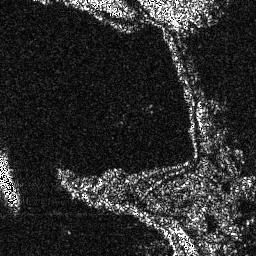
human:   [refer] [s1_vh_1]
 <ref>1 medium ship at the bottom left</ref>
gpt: <box>[[0, 59, 8, 81, 0]]</box>